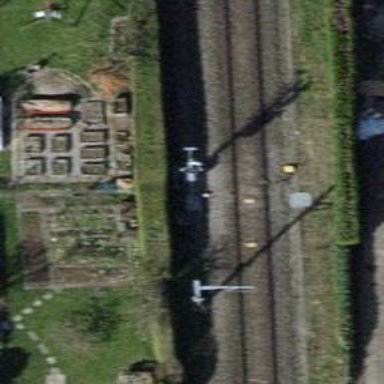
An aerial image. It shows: Railway with electrified contact lines.